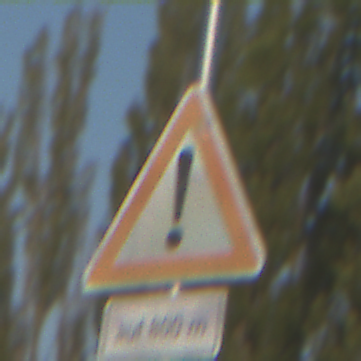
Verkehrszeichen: Gefahrenstelle
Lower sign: LaengeEinerStrecke5
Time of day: SunriseSunset
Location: Outdoor (Special)
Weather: Clear
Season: NotSpecified
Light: Natural